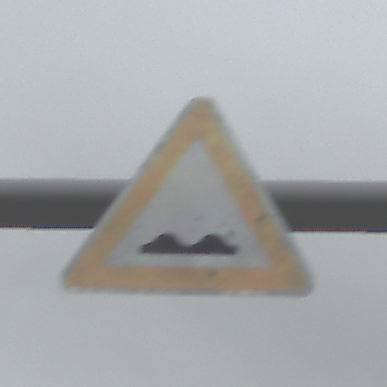
Verkehrszeichen: UnebeneFahrbahn
Umgebung: Outdoor, Nature
Tageszeit: Midday
Wetter: Overcast
Licht: Natural
Jahreszeit: NotSpecified
Kontrast: LowContrast